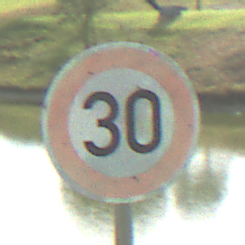
Verkehrszeichen: Geschwindigkeit30
Umgebung: Outdoor, Nature
Tageszeit: MorningAfternoon
Wetter: PartlyCloudy
Licht: Natural
Jahreszeit: NotSpecified
Kontrast: HighContrast